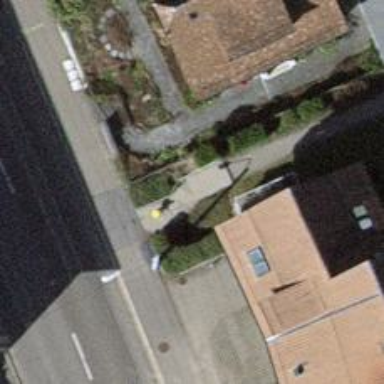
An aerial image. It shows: Set of steps on the road.